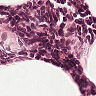
Metastatic tissue present: no